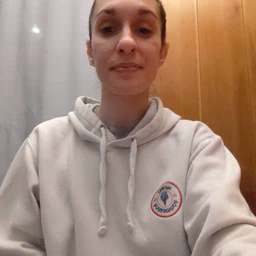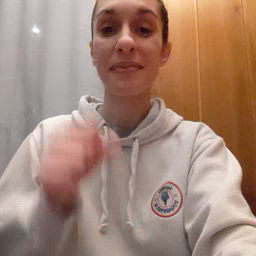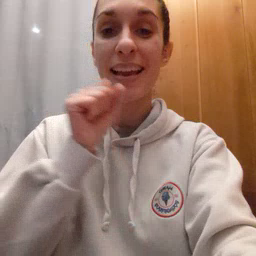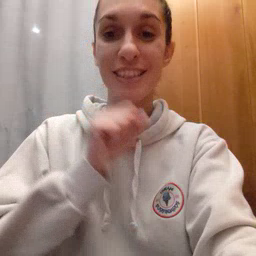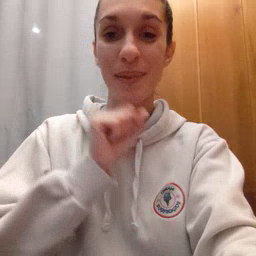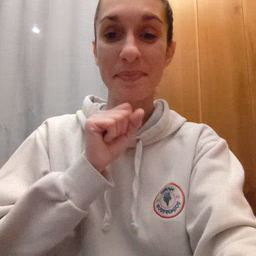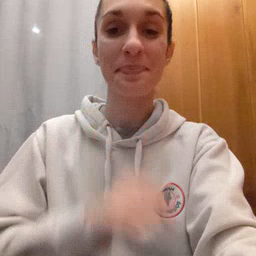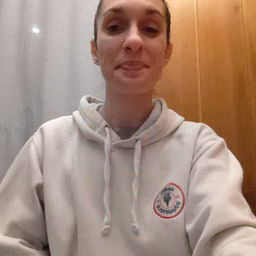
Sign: icecream